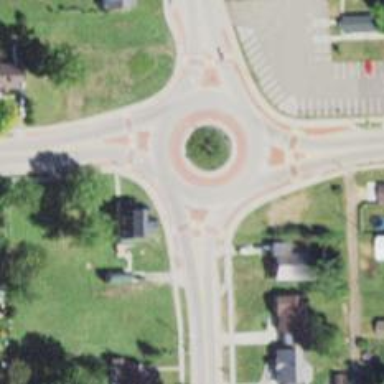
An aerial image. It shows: Roundabout at primary highway.